Interaction volume radius: 5 \u00c5
Interaction volume height: 40 \u00c5
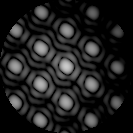
Disorder parameter: 0.02339